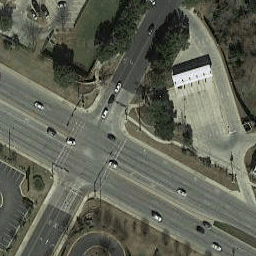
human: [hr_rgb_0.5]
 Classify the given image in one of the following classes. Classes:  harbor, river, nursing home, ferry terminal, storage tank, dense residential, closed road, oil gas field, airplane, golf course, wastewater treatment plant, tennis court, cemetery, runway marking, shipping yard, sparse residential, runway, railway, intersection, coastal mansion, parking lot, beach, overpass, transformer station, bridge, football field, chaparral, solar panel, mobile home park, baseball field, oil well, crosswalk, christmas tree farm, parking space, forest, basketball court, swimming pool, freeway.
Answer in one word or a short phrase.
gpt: intersection